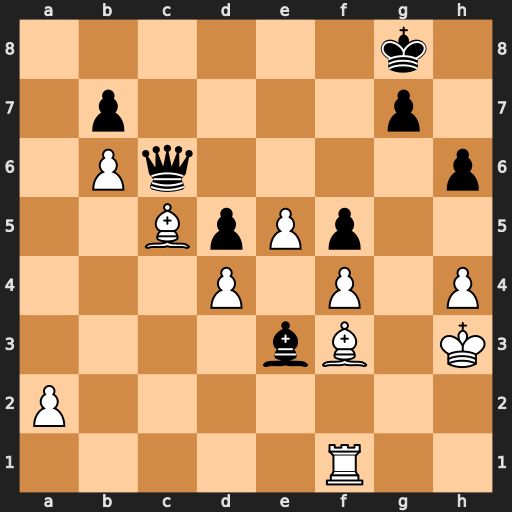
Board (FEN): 6k1/1p4p1/1Pq4p/2BpPp2/3P1P1P/4bB1K/P7/5R2
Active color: w
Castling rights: -
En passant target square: -
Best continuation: Re1 Bd2 Re2